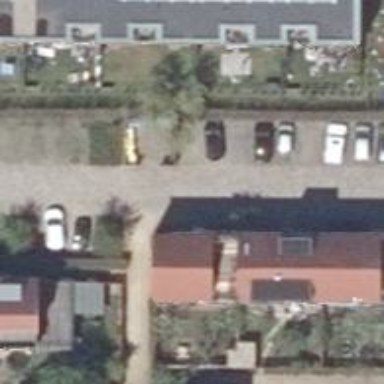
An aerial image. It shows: Living street.